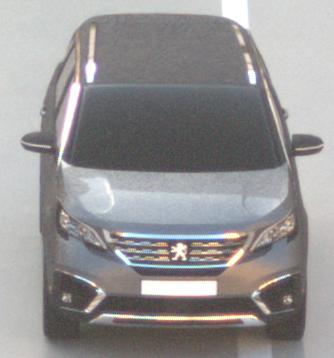
Make: Peugeot
Model: 5008 1.2 PureTech 130 Active
Detailed model: 5008 (II) (03/17 - 09/20)
Model produced from: 2017/03
Model produced until: 2018/07
Doors: 5
Color: gray
Road condition: wet road
Daytime: sunrise or sunset
Contrast: low contrast